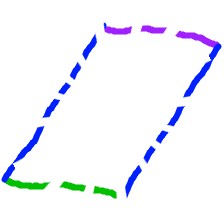
Shape: parallelogram